Interaction volume radius: 10 \u00c5
Interaction volume height: 25 \u00c5
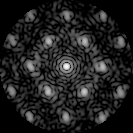
Disorder parameter: 0.4072